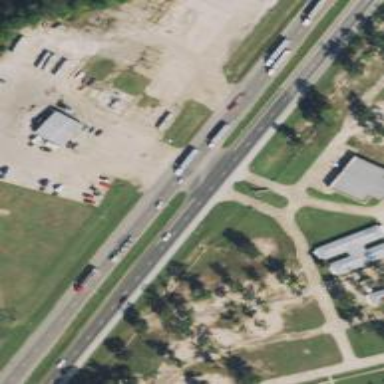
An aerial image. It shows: Trunk link highway.